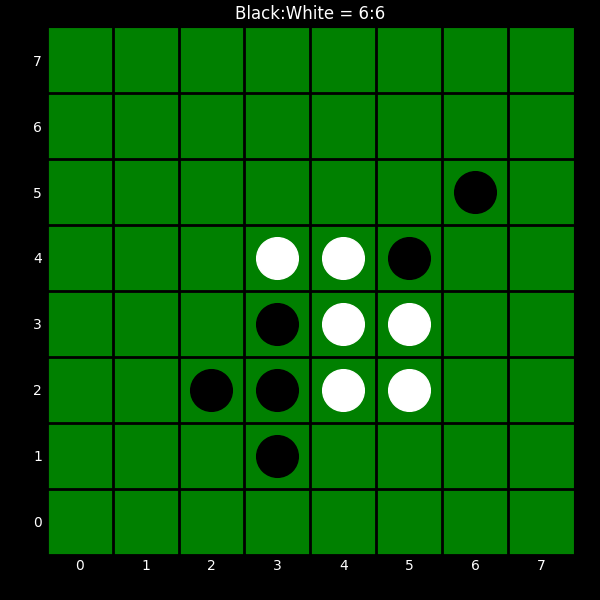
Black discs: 6
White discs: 6